【题型】填空题　【知识点】平面几何　【难度】easy
如图，在 $\triangle ABC$ 中，$D$、$F$ 是 $AB$ 的三等分点，$DE \parallel FG \parallel BC$。

(1) 若 $DE = 2$，则 $BC =$ \underline{\qquad}；

(2) $S_{\triangle ADE} : S_{\triangle AFG} : S_{\triangle ABC} =$ \underline{\qquad}。
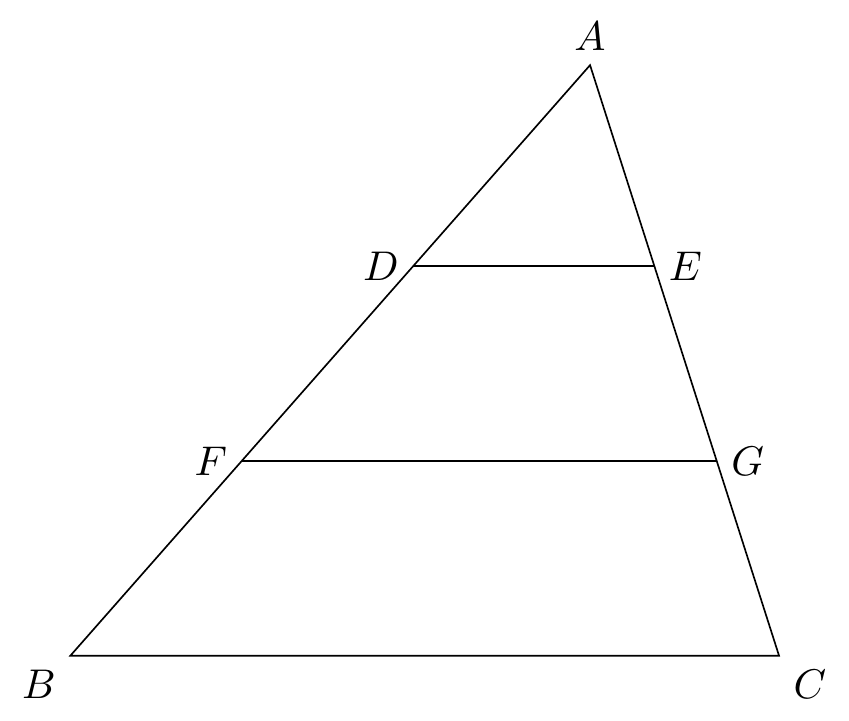
【解答】
解：
(1) $\because DE \parallel FG \parallel BC$，

$\therefore \triangle ADE \sim \triangle AFG \sim \triangle ABC$，

$\therefore \frac{AD}{AB} = \frac{DE}{BC}$。

$\because D$、$F$ 是 $AB$ 的三等分点，

$\therefore AD = DF = FB$，

$\therefore \frac{1}{3} = \frac{2}{BC}$，

$\therefore BC = 6$。

故答案为：6；

(2) $\because \triangle ADE \sim \triangle AFG \sim \triangle ABC$，

$\because D$、$F$ 是 $AB$ 的三等分点，

$\therefore AD = DF = FB$，

$\therefore AD : AF : AB = 1 : 2 : 3$，

$\therefore S_{\triangle ADE} : S_{\triangle AFG} : S_{\triangle ABC} = 1^2 : 2^2 : 3^2 = 1 : 4 : 9$；

故答案为：$1:4:9$。